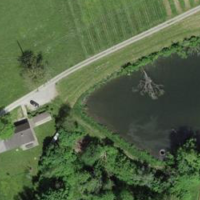
EUNIS habitat code: 52
Species observed at this site:
Corvus corone
Turdus philomelos
Emberiza citrinella
Sylvia borin
Emberiza cirlus
Turdus viscivorus
Buteo buteo
Sylvia atricapilla
Poecile palustris
Phylloscopus collybita
Erithacus rubecula
Cuculus canorus
Phoenicurus ochruros
Sitta europaea
Garrulus glandarius
Falco tinnunculus
Picus viridis
Corvus corax
Cyanistes caeruleus
Anas platyrhynchos
Sturnus vulgaris
Troglodytes troglodytes
Linaria cannabina
Fringilla coelebs
Passer domesticus
Lanius collurio
Carduelis carduelis
Passer montanus
Columba palumbus
Turdus merula
Parus major
Milvus migrans
Milvus milvus
Turdus pilaris
Motacilla alba